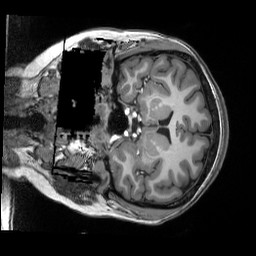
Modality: T1w
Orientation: coronal
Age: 18
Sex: female
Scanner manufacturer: siemens
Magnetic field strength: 3 T
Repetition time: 2.5 s
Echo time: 0.00343 s